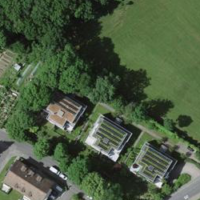
EUNIS habitat code: 55
Species observed at this site:
Symphoricarpos albus